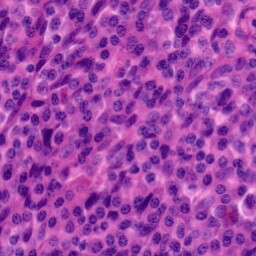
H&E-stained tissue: Tonsil